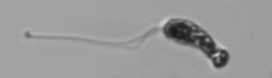
Label: Euglena